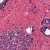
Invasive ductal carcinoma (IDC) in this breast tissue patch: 0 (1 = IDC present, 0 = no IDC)